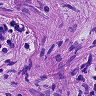
Metastatic tissue present: yes